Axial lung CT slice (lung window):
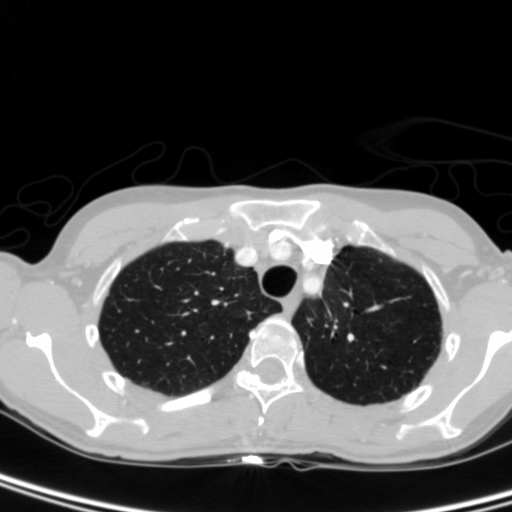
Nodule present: no